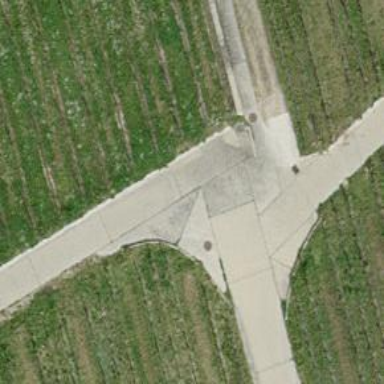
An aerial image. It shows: Paved track with grade1 quality.